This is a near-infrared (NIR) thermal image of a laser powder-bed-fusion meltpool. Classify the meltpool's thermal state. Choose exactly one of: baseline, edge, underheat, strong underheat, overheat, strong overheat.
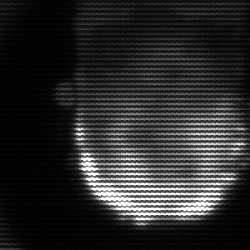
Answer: baseline